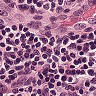
Metastatic tissue present: no